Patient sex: F
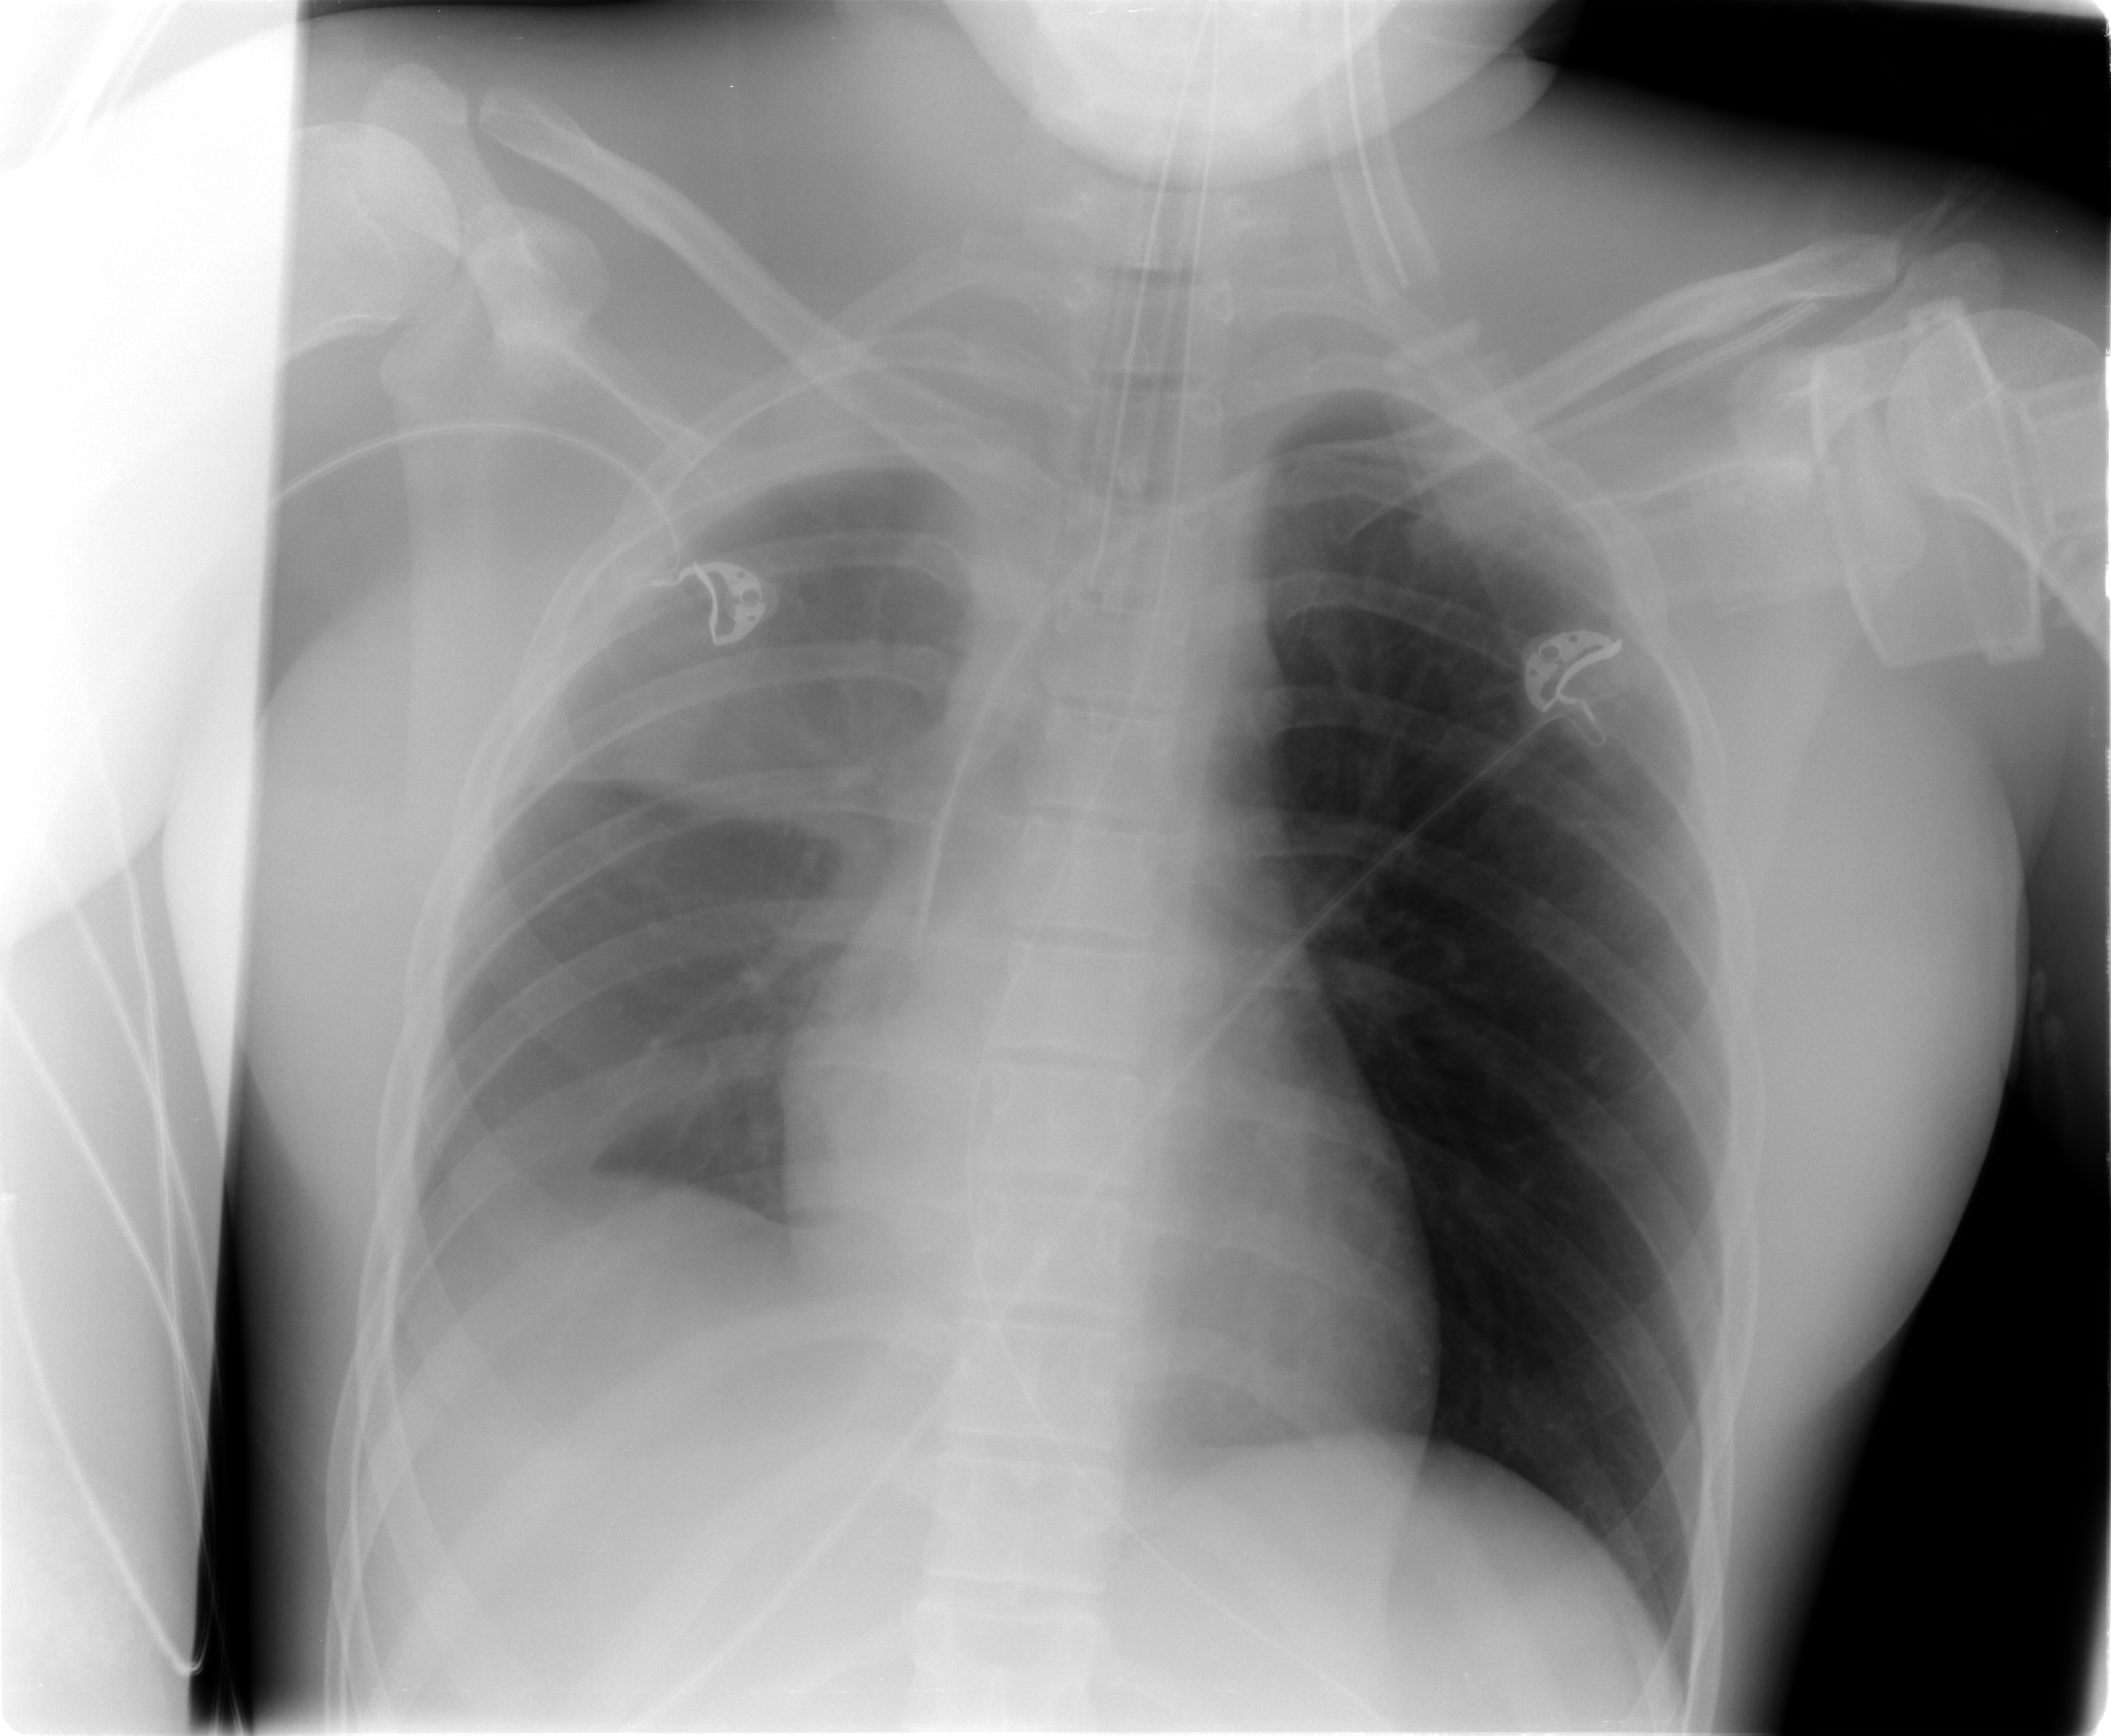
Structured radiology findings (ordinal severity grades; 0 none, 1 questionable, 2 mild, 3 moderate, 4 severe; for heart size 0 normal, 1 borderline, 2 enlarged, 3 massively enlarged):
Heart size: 0
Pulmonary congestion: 0
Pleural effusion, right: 2
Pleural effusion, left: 0
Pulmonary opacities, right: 2
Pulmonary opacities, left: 0
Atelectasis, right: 2
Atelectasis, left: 0